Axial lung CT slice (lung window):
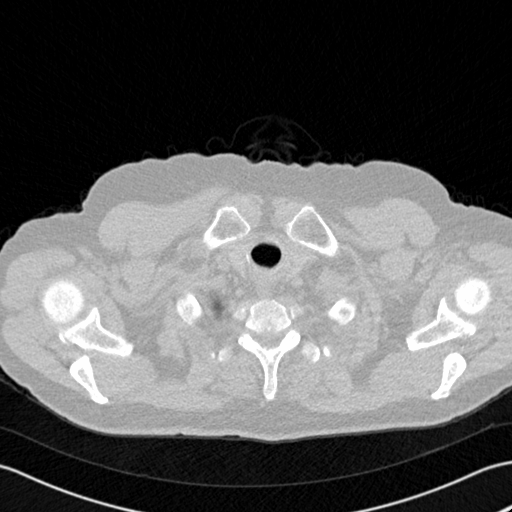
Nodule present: no